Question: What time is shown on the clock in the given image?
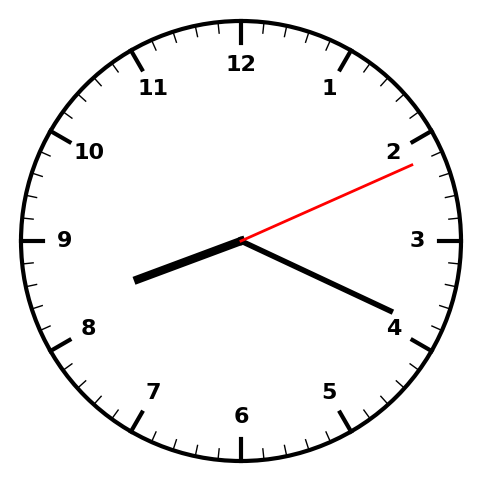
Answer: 08:19:11